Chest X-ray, PA view. Patient: 22 years old, sex F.
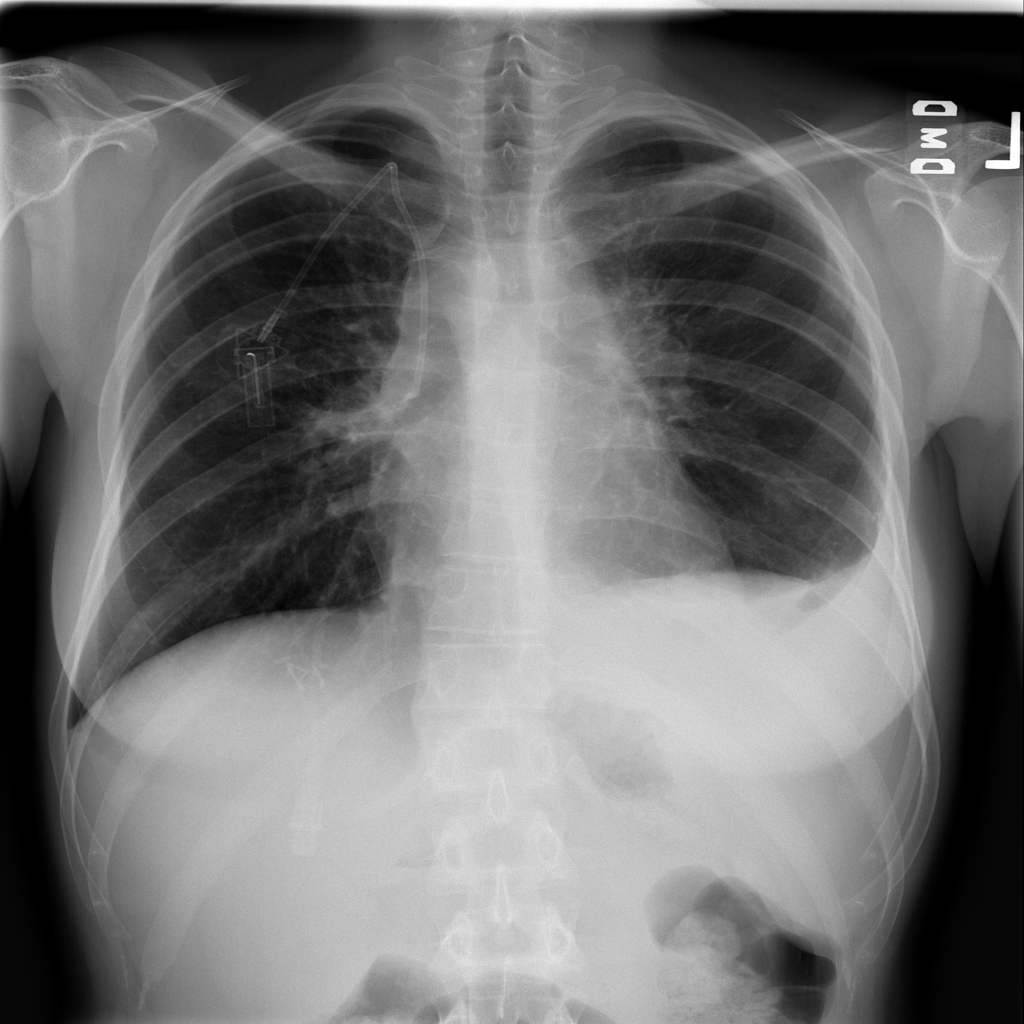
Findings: Effusion